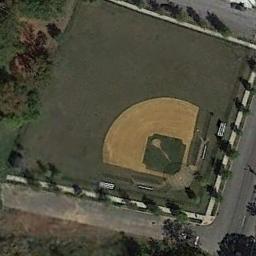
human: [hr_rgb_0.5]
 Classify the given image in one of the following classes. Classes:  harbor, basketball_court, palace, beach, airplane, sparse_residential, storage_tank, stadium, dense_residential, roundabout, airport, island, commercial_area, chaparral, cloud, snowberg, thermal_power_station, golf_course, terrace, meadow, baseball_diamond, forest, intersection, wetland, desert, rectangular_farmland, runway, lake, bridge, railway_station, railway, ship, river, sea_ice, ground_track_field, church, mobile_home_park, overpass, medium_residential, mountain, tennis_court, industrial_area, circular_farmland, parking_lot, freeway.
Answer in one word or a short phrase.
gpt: baseball_diamond